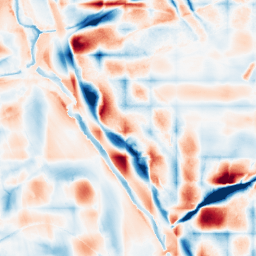
Category: wavelet
Decomposition family: wavelet_biorthogonal
Decomposition parameters: wavelet: bior2.4
level: 5
Upsampling method: cubic_catmull_rom
Upsampling parameters: scale: 8
Upsampling scale: 8